Brain MRI, t2w sequence, axial 2D slice.
Patient: age 42, sex F, weight 90 kg, height 1.9 m
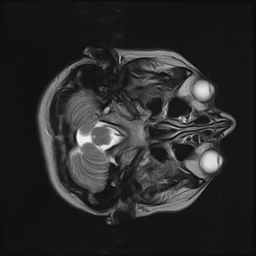